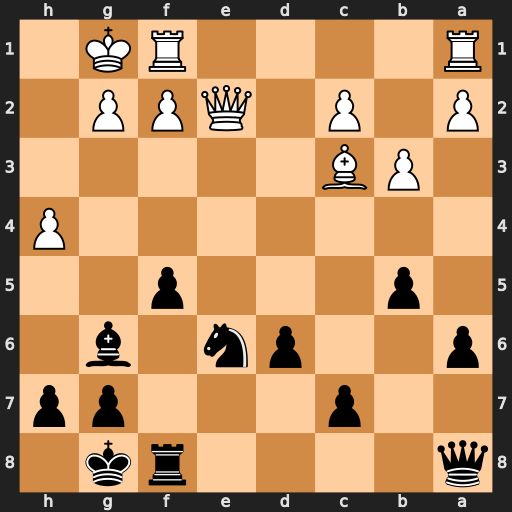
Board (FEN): q4rk1/2p3pp/p2pn1b1/1p3p2/7P/1PB5/P1P1QPP1/R4RK1
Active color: b
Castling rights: -
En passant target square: -
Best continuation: Nf4 Qf3 Qxf3 gxf3 Ne2+ Kh2 Nxc3